Field crop: maize
Growth stage: 2
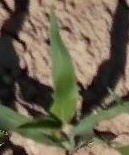
Species: maize